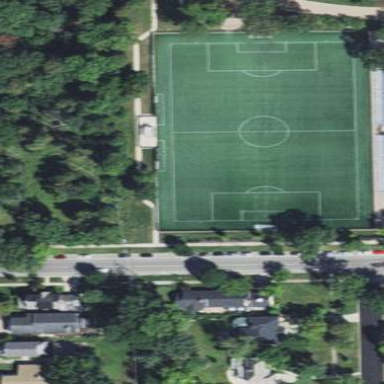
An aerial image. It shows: Soccer pitch for leisureland activities.